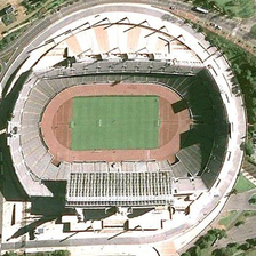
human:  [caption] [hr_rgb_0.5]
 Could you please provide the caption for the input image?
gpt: There's a big stadium by the road.

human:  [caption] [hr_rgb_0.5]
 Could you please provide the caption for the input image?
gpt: There is a big stadium by the road.

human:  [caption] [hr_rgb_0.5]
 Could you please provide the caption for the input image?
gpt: There is a big stadium near the road.

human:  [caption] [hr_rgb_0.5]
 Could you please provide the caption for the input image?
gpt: There is a big stadium by the side of the road.

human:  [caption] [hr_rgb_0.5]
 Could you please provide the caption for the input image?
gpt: There is a stadium by the side of the road.